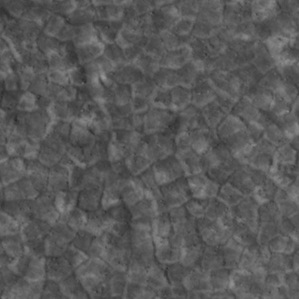
Label: non_frost